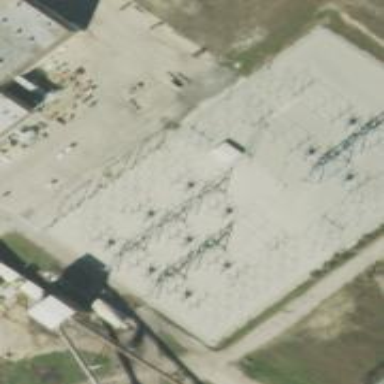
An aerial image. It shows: Switch for power supply.